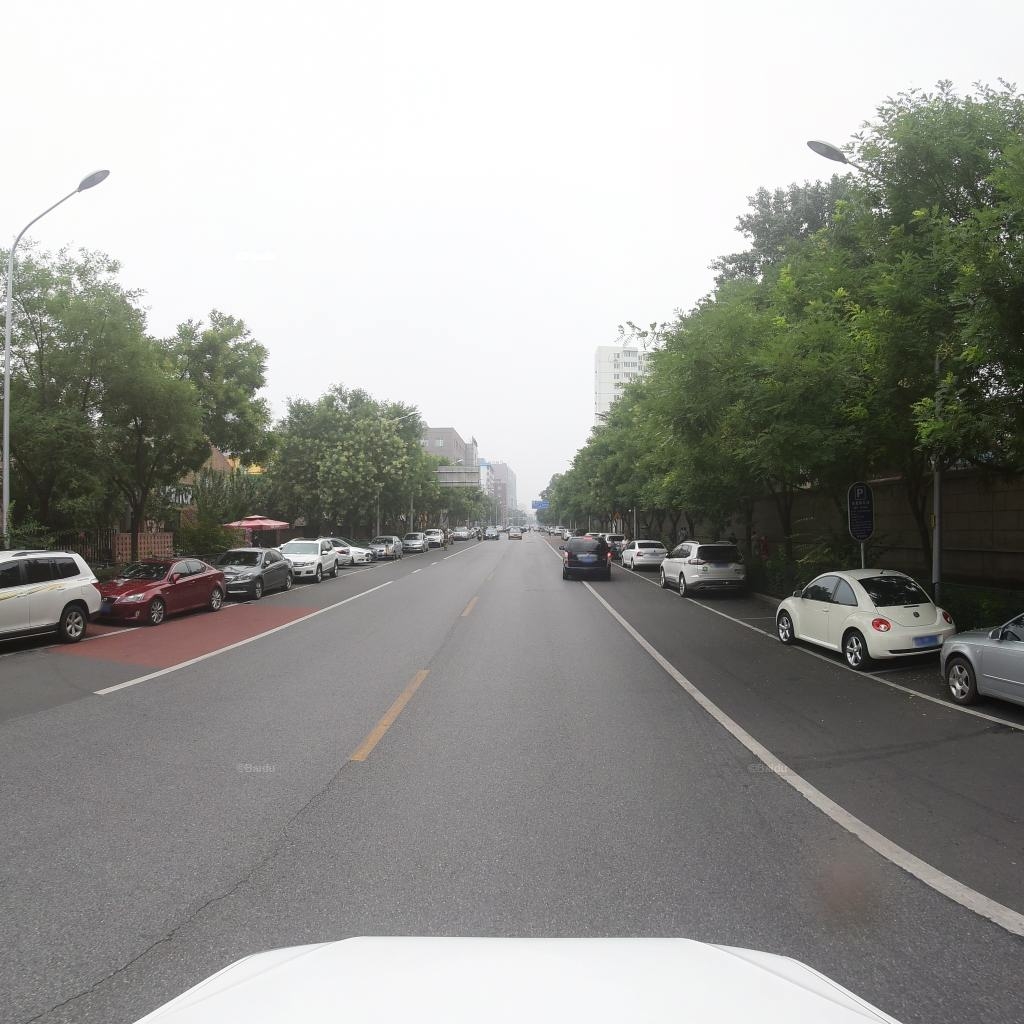
Region: Xicheng
Road damage annotations: longitudinal crack, longitudinal crack